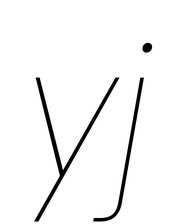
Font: Poppins-ThinItalic